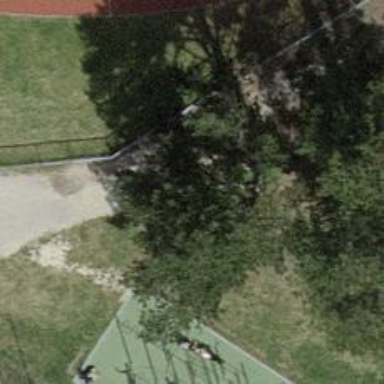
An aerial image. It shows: Urban tree with needle-leaved evergreen.